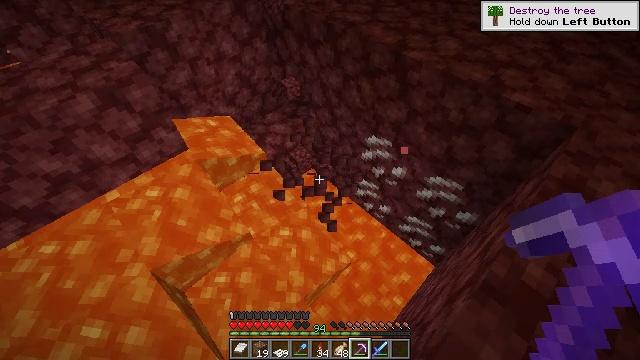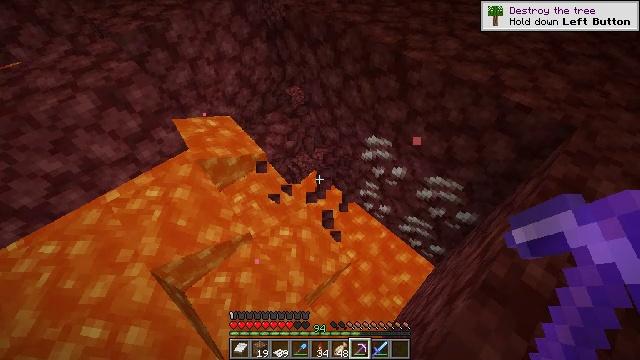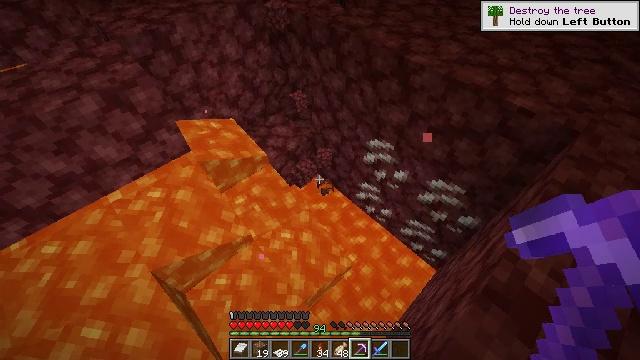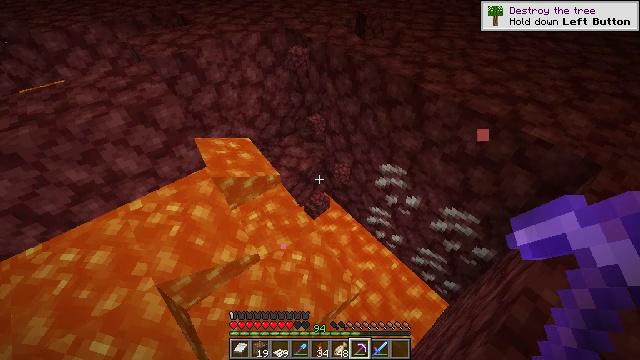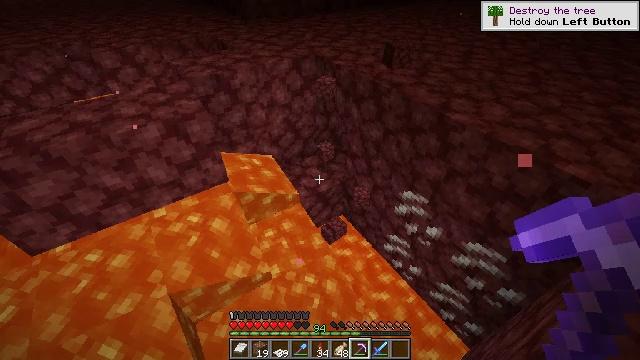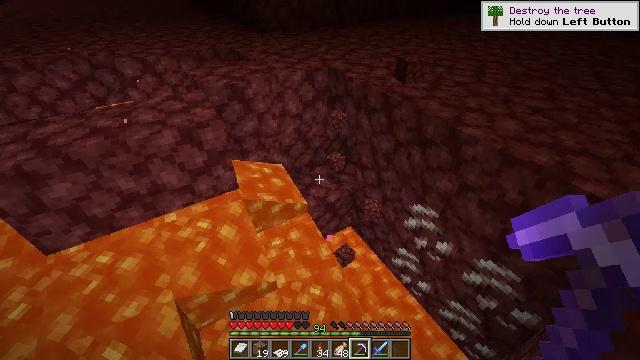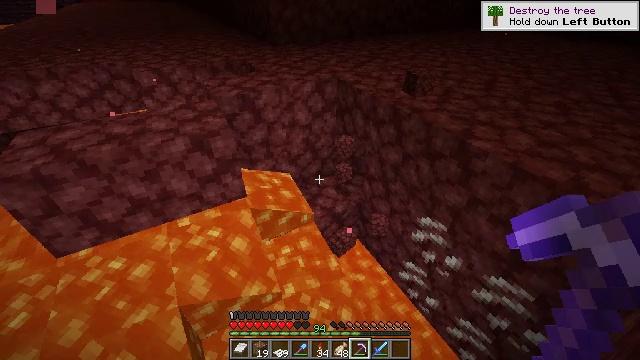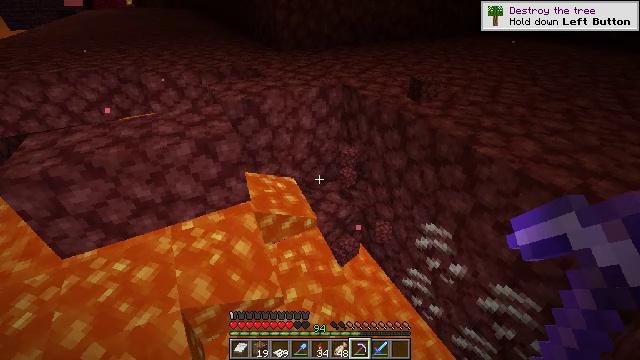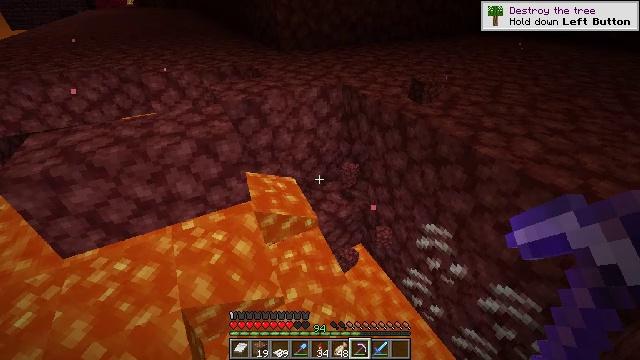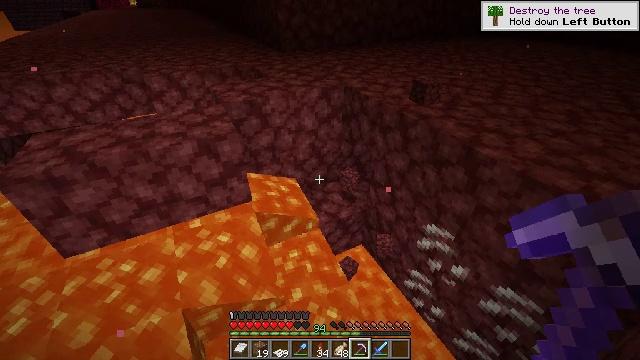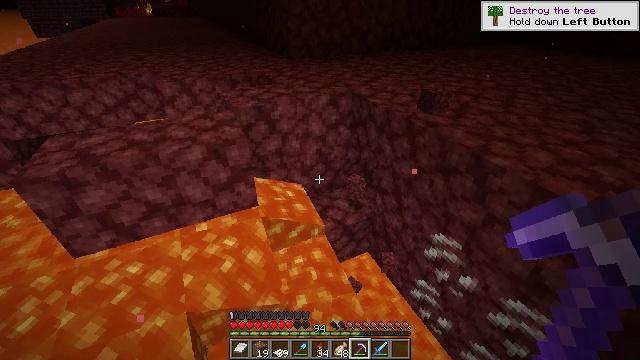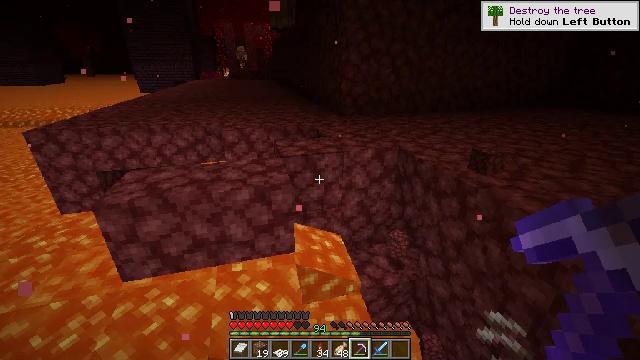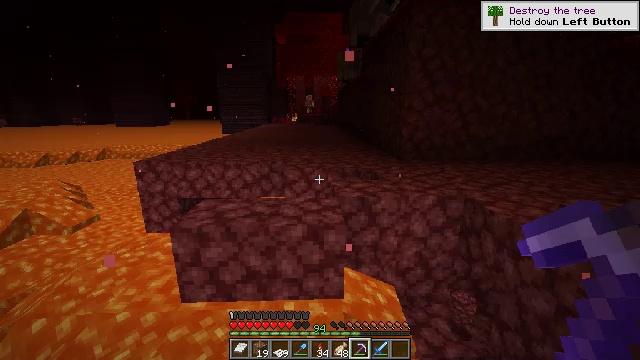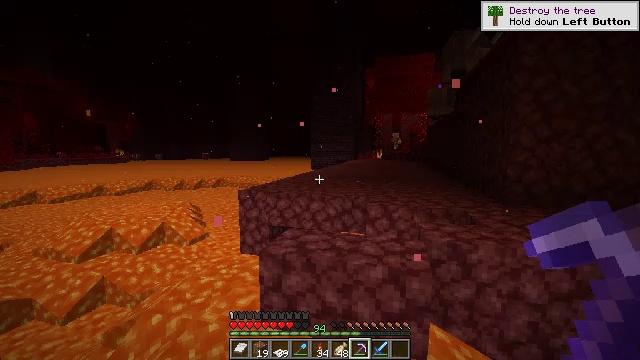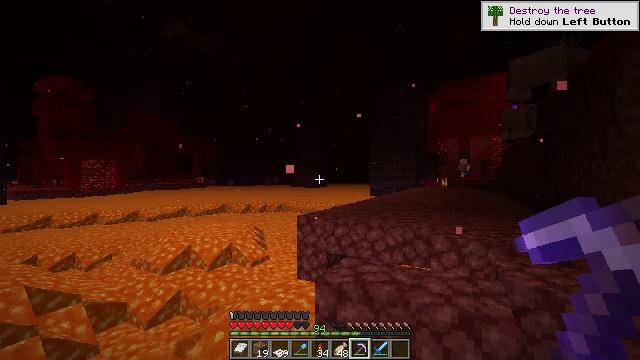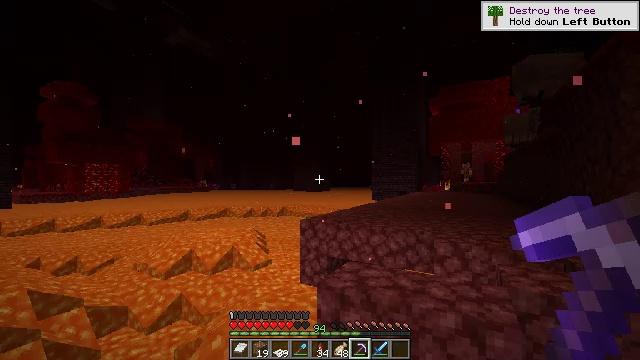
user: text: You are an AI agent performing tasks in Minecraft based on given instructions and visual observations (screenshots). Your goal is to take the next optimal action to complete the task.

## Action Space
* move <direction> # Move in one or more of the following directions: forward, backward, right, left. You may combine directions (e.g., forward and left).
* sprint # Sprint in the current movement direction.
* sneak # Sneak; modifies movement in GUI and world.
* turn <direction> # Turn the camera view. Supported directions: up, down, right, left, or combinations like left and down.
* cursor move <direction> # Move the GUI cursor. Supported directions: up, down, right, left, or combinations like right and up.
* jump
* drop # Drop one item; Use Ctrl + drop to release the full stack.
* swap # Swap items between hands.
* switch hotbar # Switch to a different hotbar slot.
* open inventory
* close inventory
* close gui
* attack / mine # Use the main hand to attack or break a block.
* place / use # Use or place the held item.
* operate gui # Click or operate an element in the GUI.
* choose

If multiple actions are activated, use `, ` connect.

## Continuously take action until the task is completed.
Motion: motion action
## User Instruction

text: Hunt nether mobs.
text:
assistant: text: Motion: sneak, attack / mine
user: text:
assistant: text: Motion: sneak, attack / mine
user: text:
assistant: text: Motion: sneak, turn left and up, attack / mine
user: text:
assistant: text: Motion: sneak, turn left and up, attack / mine
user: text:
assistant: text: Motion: sneak, turn left and up, attack / mine
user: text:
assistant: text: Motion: sneak, turn left and up, attack / mine
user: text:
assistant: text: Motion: sneak, turn left and up, attack / mine
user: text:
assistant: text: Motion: sneak, attack / mine
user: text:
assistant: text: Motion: sneak, attack / mine
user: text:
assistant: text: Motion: sneak, turn left and up, attack / mine
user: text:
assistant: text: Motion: sneak, turn left and up
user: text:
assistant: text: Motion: sneak, turn left and up
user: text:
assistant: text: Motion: sneak, turn left and up
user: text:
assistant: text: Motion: sneak, turn left and up
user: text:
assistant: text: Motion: sneak
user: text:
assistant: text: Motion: sneak
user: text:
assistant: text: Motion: sneak, turn right
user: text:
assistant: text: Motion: sneak, turn right
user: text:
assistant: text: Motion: sneak, turn right and down
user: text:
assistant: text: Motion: sneak, turn right and down
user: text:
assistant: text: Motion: sneak, turn right
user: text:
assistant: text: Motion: sneak, turn right
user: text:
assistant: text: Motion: move left, sneak
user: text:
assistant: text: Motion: move left, sneak
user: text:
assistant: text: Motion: move left, sneak, turn left
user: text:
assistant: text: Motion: move left, sneak, turn left
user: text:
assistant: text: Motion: move left, sneak, turn left
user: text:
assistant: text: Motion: move left, sneak, turn left
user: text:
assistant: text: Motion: move left, sneak, turn left and up
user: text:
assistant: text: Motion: move left, sneak